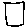
Label: square